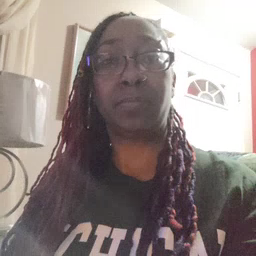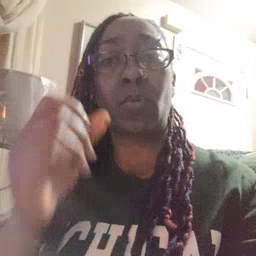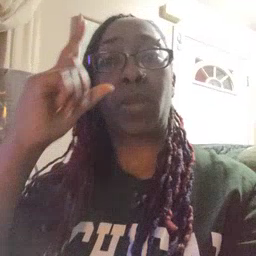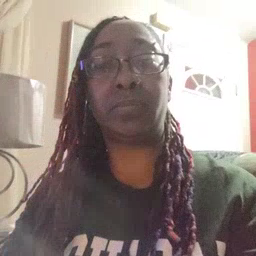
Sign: wake